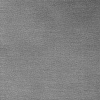
Atmospheric dust classification: dusty